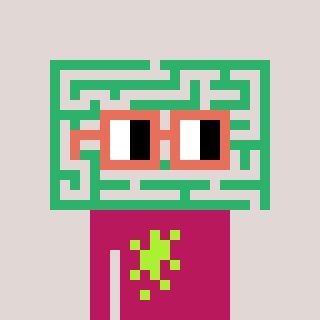
a pixel art character with square orange glasses, a maze-shaped head and a darkpink-colored body on a warm background